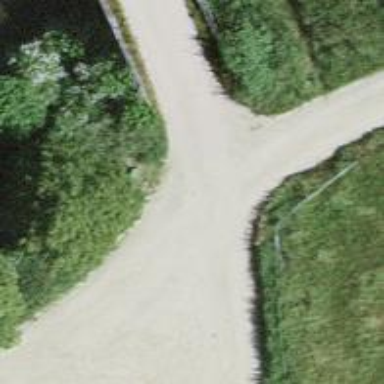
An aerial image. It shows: Unpaved track with bridge. The track has grade2 track type.